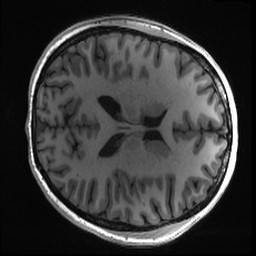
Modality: T1w
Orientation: axial
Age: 23
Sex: female